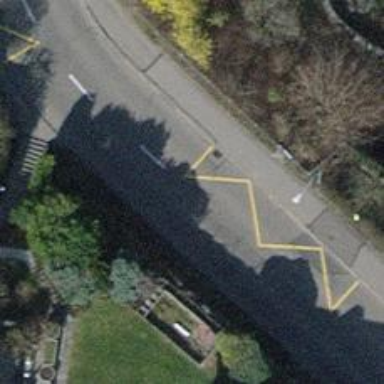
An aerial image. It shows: Bus stop with designated stop position for public transport.